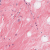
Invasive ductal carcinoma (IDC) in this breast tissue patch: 0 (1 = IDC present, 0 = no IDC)